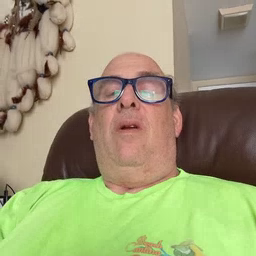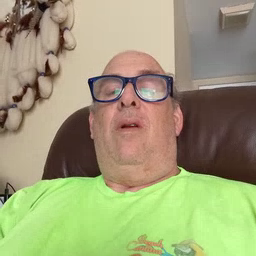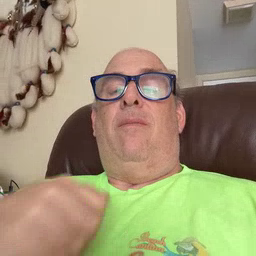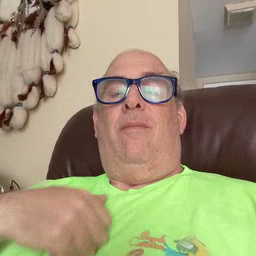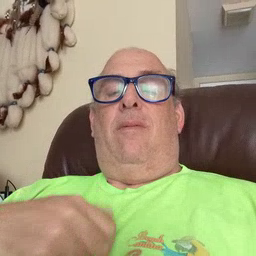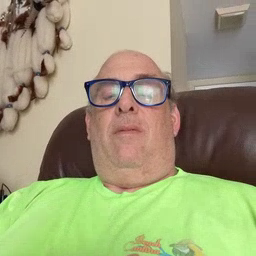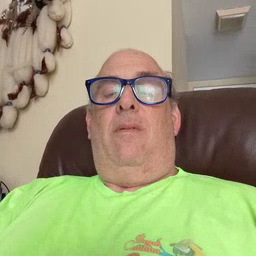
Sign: bath